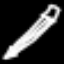
Label: pencil